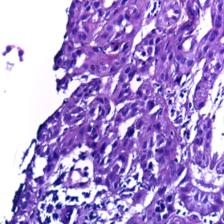
Diagnosis: OSCC